Question: The output is:
'''
'6' '+' '1' '2' '*' '2'
'''
But I want to get output as
'''
'6' '12' '*' '2'
'''

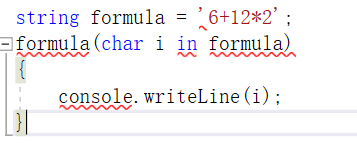
Answer: Do that like this:
'''
string formula = "6+12*2";
foreach (char chr in formula)
{
Console.WriteLine(chr);
}
'''